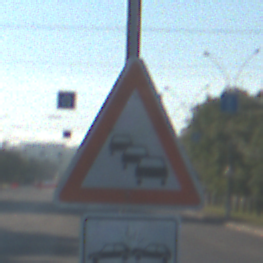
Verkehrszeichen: Stau
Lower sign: Entfernungsangaben2
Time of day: MorningAfternoon
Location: Outdoor (Urban)
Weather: Clear
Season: NotSpecified
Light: Natural